Question: I have 3 Views in IB. View One(1) has a view and an UIImage that I am using as the background for this ViewController. View Two(2)(Details View) and View Three(3)(Options View) are Container Views, both placed on top of each other. I have a button in View 2 that animations View 2 off to the left and moves View 3 on from the right. And I am able to go back from View 3 moving off to the right and bringing View 2 back on from the left.
Here is what my Document Outline looks like:

The White BG, is just a background under the title bar, just in case anyone is wondering.
Here is the code that I am using to do those animations:
'''
func showOptions(){
println("show options")
optionsView.center.x = self.view.bounds.width + self.view.bounds.width / 2
optionsView.hidden = false
UIView.animateWithDuration(0.5, animations: {
self.blurView.alpha = 1
// slide containers around
// println(self.view.bounds.width)
self.detailsView.center.x = -self.view.bounds.width * 2
self.optionsView.center.x = self.view.bounds.width / 2
})
}
func showDetails(){
println("show detials")
optionsView.center.x = self.view.bounds.width / 2
UIView.animateWithDuration(0.5, animations: {
self.blurView.alpha = 0
// slide containers around
// println(self.view.bounds.width)
self.detailsView.center.x = self.view.bounds.width / 2
println("\(self.optionsView.center.x) this is center X value 1")
self.optionsView.center.x = self.view.bounds.width * 2
println("\(self.optionsView.center.x) this is center X value 2")
}, completion: {
(value: Bool) in
println("\(self.optionsView.center.x) this is center X value 3")
})
}
'''
Those that are curious as to what I get back from the print statements
When I don't try to change out the background photo and things work like this should I get this:
- - -
When I change out the photo I get these values:
- - -
What doesn't work is when I try to change out the image of the background view for this view controller.
'''
let par3 = UIImage(named: "par3.png")
backgroundImage.image = par3
// println("par three")
showDetails()
'''
When I change out the background photo, both View 2 and View 3 animate onto the screen from the left. I'm just not sure why. Does it have something to do with the width of the View Controller being modified when I switch out the background photo?
Thanks for the help!
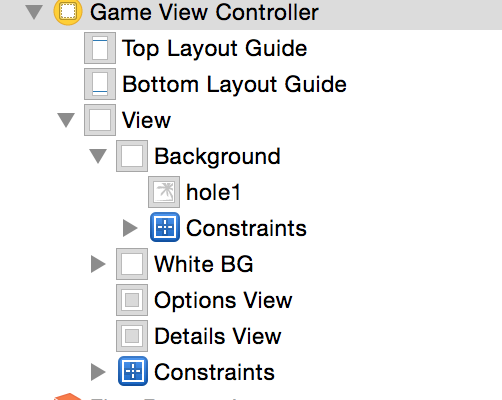
Answer: It feels like you are only half embracing Auto Layout. You're using it to lay out your views initially, but then you're not using it when you're animating the views. You're modifying the center x position, which is the old way of animating. It's kind of working, but then I think everything is getting reset to your initial constraints when you swap out the background image, since that causes a call to 'layoutIfNeeded()' under the hood, which uses the constraints to position everything back how it was initially.
Instead of modifying the center x position of the views you need to change your approach to modify the constraints instead. This will mean that even when you swap out the image your constraints will still be accurate and everything should work as expected. This requires setting up your constraints in a particular way, which I'll try and demonstrate.
First I have set up a parent view controller with a couple of child view controllers. Each of the children have a button that calls a delegate method back in the parent.
My storyboard looks like this:

Here's what the inspector looks like:

A few points about the storyboard setup:
- - - - -
This is what the parent class looks like:
'''
class ParentViewController: UIViewController, OptionsViewControllerDelegate, DetailViewControllerDelegate {
struct Constants {
static let optionsEmbedSegue = "optionsEmbedSegue"
static let detailEmbedSegue = "detailEmbedSegue"
}
@IBOutlet weak var mainContainerView: UIView!
@IBOutlet weak var optionsLeadingSpaceConstraint: NSLayoutConstraint!
override func prepareForSegue(segue: UIStoryboardSegue, sender: AnyObject?) {
if segue.identifier == Constants.optionsEmbedSegue {
let childViewController = segue.destinationViewController as OptionsViewController
childViewController.delegate = self
} else if segue.identifier == Constants.detailEmbedSegue {
let childViewController = segue.destinationViewController as DetailViewController
childViewController.delegate = self
}
}
func optionsViewControllerDidSelectToShowDetail(optionsViewController: OptionsViewController) {
animateOptionsToNewXPosition(-CGRectGetWidth(mainContainerView.bounds))
}
func detailViewControllerDidSelectToGoBack(detailViewController: DetailViewController) {
animateOptionsToNewXPosition(0)
}
func animateOptionsToNewXPosition(xPosition: CGFloat) {
optionsLeadingSpaceConstraint.constant = xPosition
UIView.animateWithDuration(0.5, animations: { () -> Void in
self.mainContainerView.layoutIfNeeded()
})
}
}
'''
If you take a look at the 'optionsViewControllerDidSelectToShowDetail' method, you'll see the line 'animateOptionsToNewXPosition(-CGRectGetWidth(mainContainerView.bounds))'. This is moving the options view controller off to the left in the amount of the width of the main container view. This means that it will disappear off to the left of the screen, and because of all the other constraints, it will drag the detail view controller with it, revealing the detail view controller in the 'mainContainerView'. The opposite happens in the 'detailViewControllerDidSelectToGoBack' method, simply setting the constant in that constraint back to 0, which brings the options view controller back, and pushes the detailViewController off to the right.
I hope that helps.